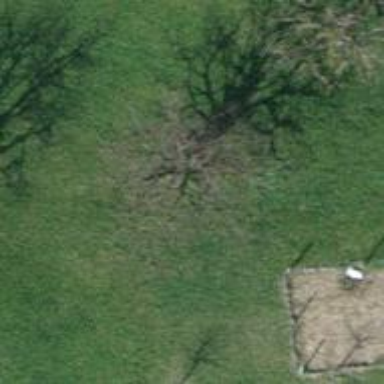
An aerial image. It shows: Single tag "natural: tree."